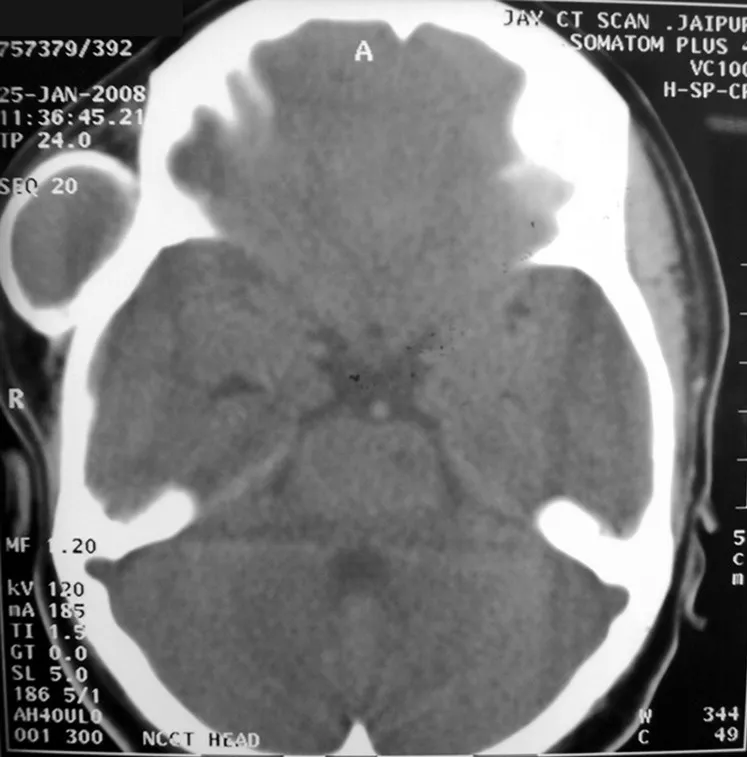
CT scan of secondary lesion in right temporal
region showing bony cystic lesion.
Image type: radiology (ct)